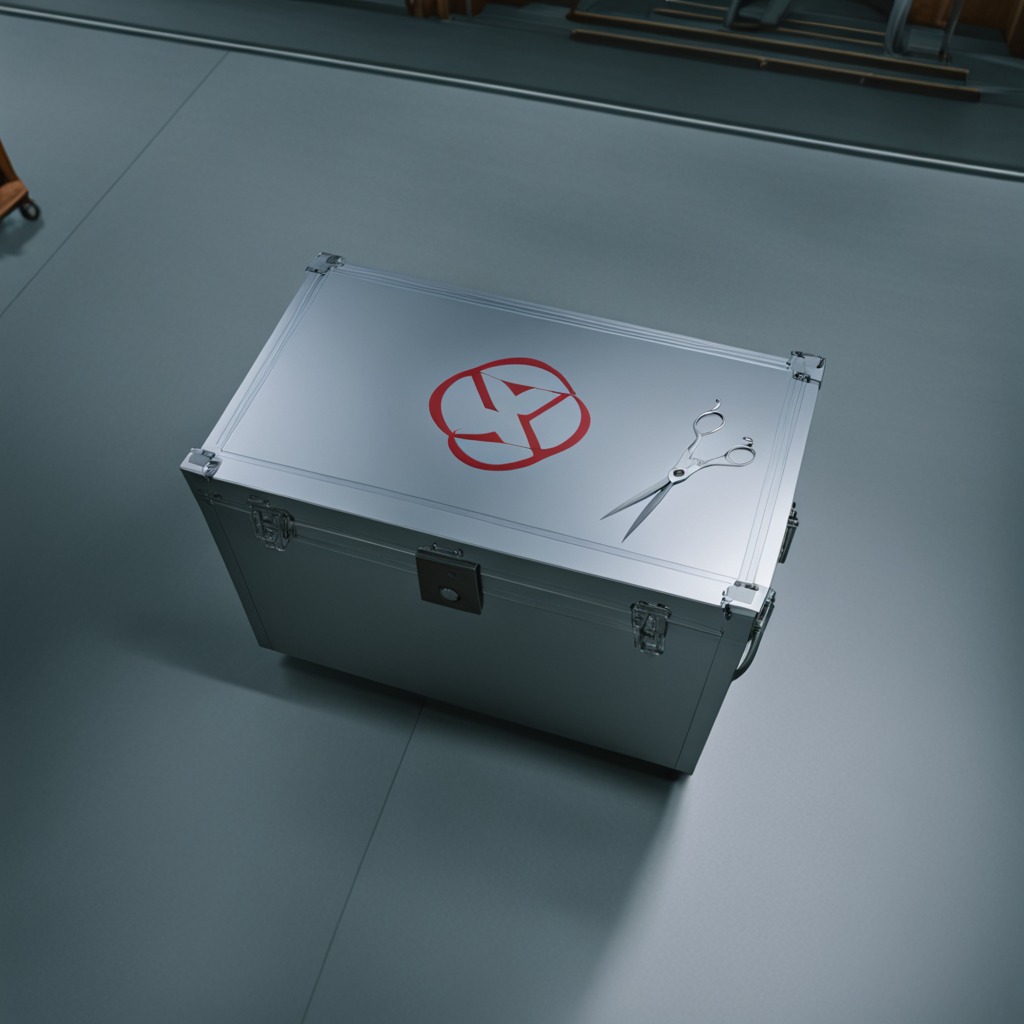
A scissor is lying on the toolbox surface in the airplane hangar workshop.